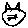
Label: cat